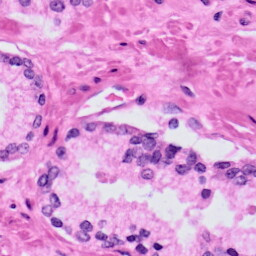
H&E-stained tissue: Prostate